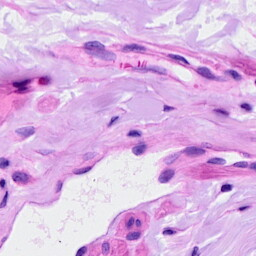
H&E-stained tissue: Ovarian